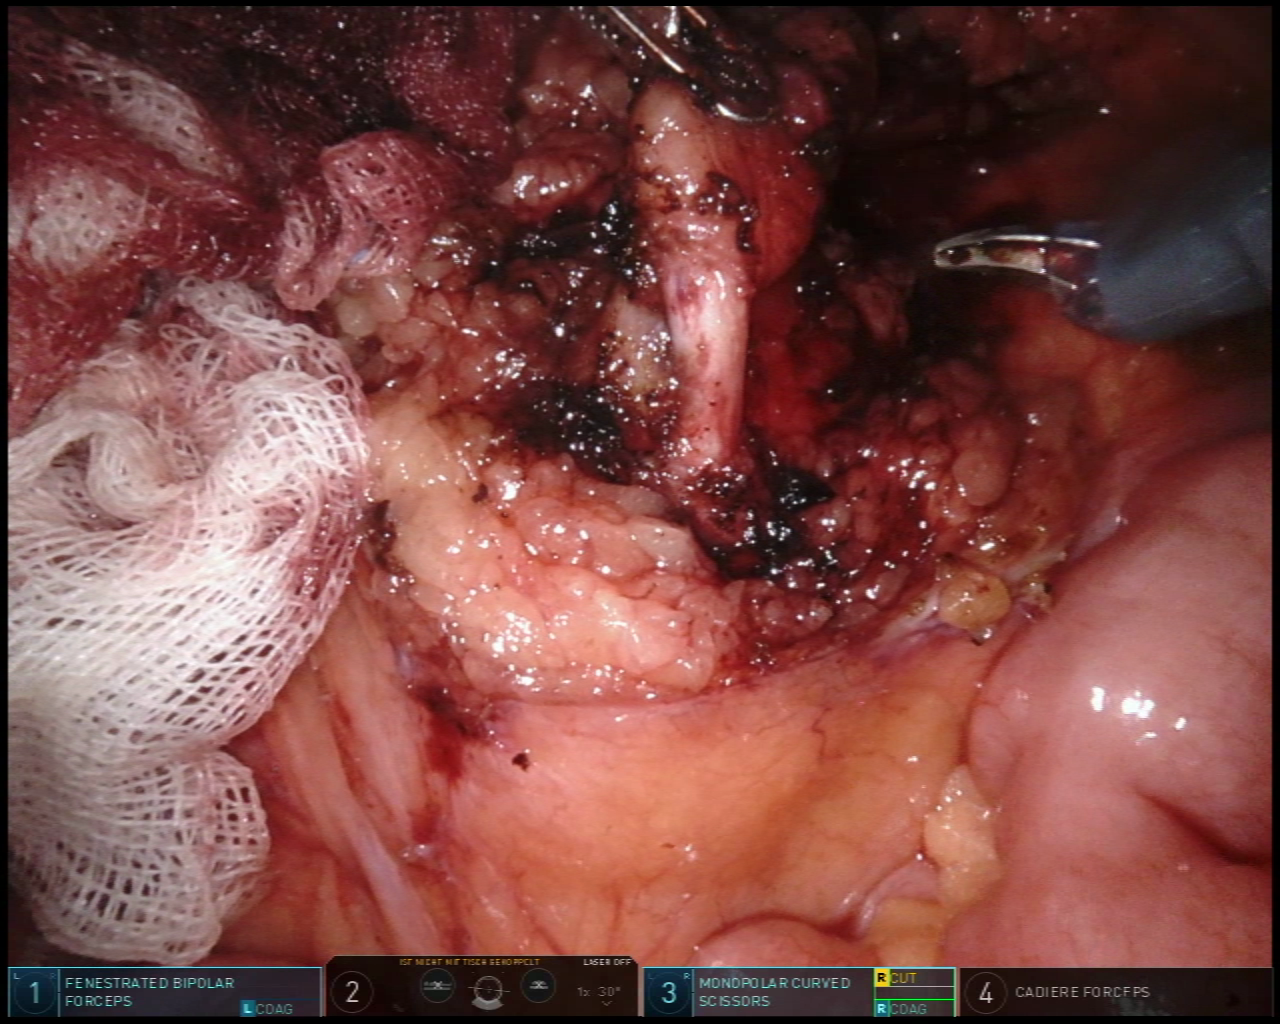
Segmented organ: inferior_mesenteric_artery
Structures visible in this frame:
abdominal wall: no
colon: no
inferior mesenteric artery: yes
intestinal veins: no
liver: no
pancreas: no
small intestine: yes
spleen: no
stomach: no
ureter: no
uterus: no
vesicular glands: no